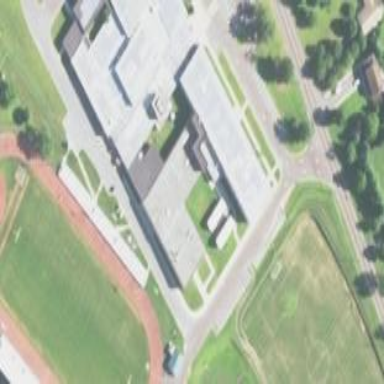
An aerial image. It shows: School building.